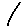
Label: line